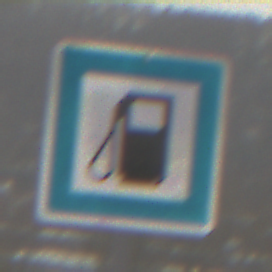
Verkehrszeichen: Tankstelle
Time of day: Midday
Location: Outdoor (Nature)
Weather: Overcast
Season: Winter
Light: Natural